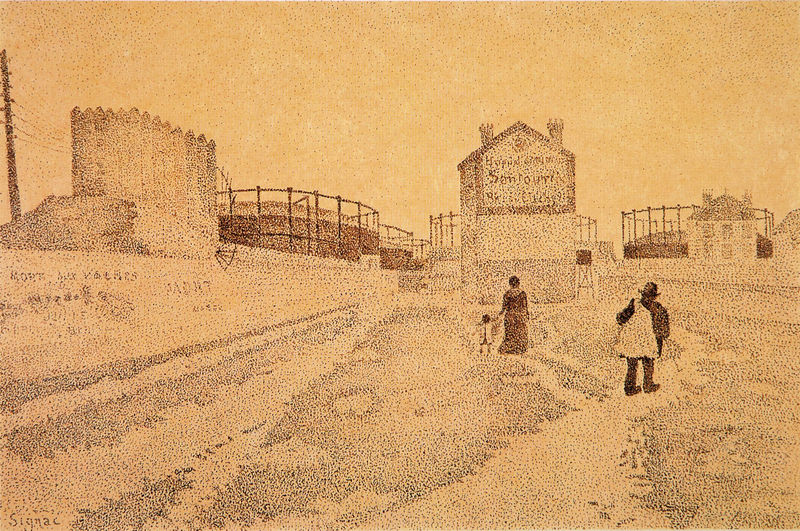
Titel: Passage du Puits-Bertin. Clichy
Künstler: Paul Signac
Standort: New York (New York)
Institution: The Metropolitan Museum of Art
Schlagwörter: dunkel, hand, himmel, mann, wasser, weiß, aquarell, gelb, landschaft, menschen, mädchen, ocker, stadt, bewegung, braun, fenster, frankreich, frau, grau, hell, hut, licht, orange, rücken, schwarz, strasse, zeichnung, dach, gebäude, gras, haus, weg, wiese, zaun, beige, wand, signatur, erde, feld, häuser, mühle, gatter, gehen, pfad, wege, realismus, familie, kind, mutter, arbeit, kamin, kamine, sack, schornstein, stock, pfütze, schrift, papier, ansicht, fassade, stab, mast, pointilismus, gepäck, wüste, giebel, mauer, schornsteine, monochrom, gartenzaun, amerika, fabrik, werbung, arbeiter, figuren, industrie, masten, punkte, melone, gerüst, kabel, strommast, trostlos, monochromie, lithographie, text, beschriftung, plakat, reklame, tasche, entwurf, gestalten, mauern, signac, leuchtend, sach, rucksack, bau, bauten, kessel, pointillismus, fabriken, industrielandschaft, matsch, drähte, leitungen, stromleitung, silo, brandmauer, elelktrizität, gasometer, gebäuden, getönt, inschriften, kain, plakatwand, soutouri, tanks, telefonmast, vorzeichnung, leitung, gerüste, körnig, landstreicher, cato, fabrik#, gehstack